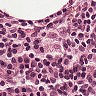
Metastatic tissue present: no